Current action and preconditions to check: trajectory_clear

Your task: For each precondition in the list above, predict whether it will hold at this action.

Consider the current scene as observed from the mobile robot's camera, and analyze the predicted future states of all dynamic agents (e.g., people, animals, vehicles, or any moving entities) within the NEXT SECOND.

IMPORTANT: Only answer "very likely" if you are absolutely certain—based on strong, clear evidence—that a dynamic agent will violate the precondition in the predicted future state. Do NOT answer "very likely" for unlikely, ambiguous, or low-probability risks.

Ask yourself for each precondition: Is there a high probability, with clear and convincing evidence, that the predicted future states of any dynamic agent will interfere with the predicted future state of the currently executing action within the NEXT SECOND, causing that precondition to fail?

Assess the risk level based on these predictions. Use "likely" or "very likely" if motions create a clear risk of interference.

Use "neutral" or "improbable" if agents are nearby but their predicted paths are clearly diverging or non-conflicting.

Failure Risk Categories: "very improbable", "improbable", "neutral", "likely", "very likely"

Answer Format: Output ONLY the probability_of_failure value from these categories: "very improbable", "improbable", "neutral", "likely", "very likely"

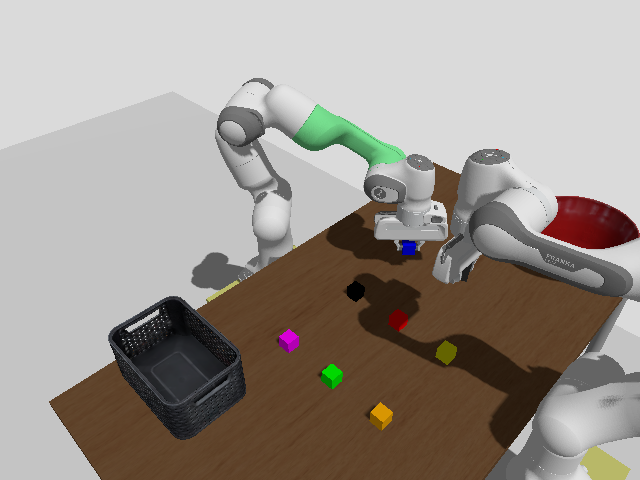

Answer: very improbable